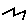
Label: zigzag